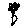
Label: flower